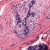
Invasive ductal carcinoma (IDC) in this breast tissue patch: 0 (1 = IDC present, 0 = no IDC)